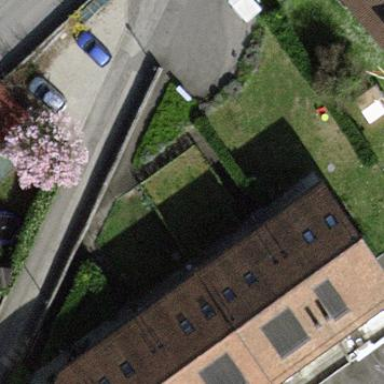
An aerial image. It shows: Building.